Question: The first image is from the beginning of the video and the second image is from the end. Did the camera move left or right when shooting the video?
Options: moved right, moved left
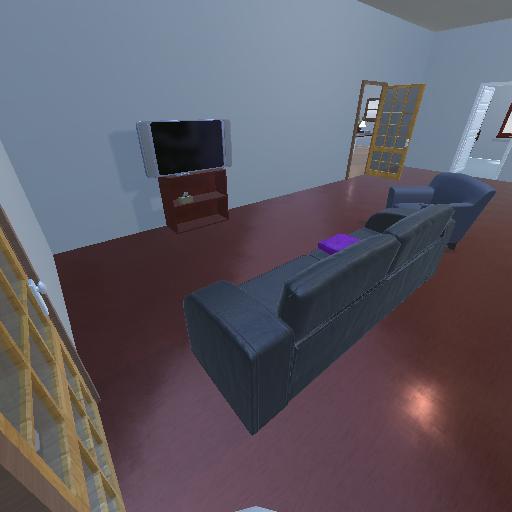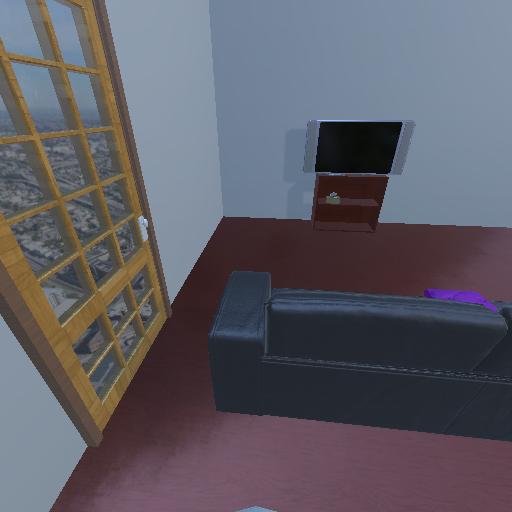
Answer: moved right